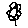
Label: flower